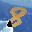
Label: 8